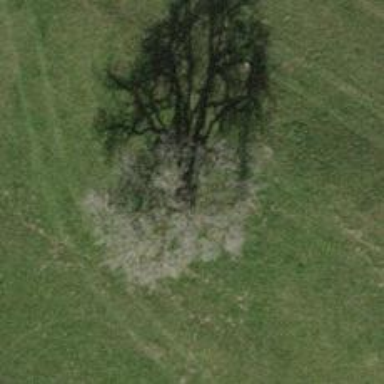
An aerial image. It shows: Beautiful tree in nature.